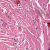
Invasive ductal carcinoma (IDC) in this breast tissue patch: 0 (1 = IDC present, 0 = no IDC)